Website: crate-barrel
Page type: store-pickup
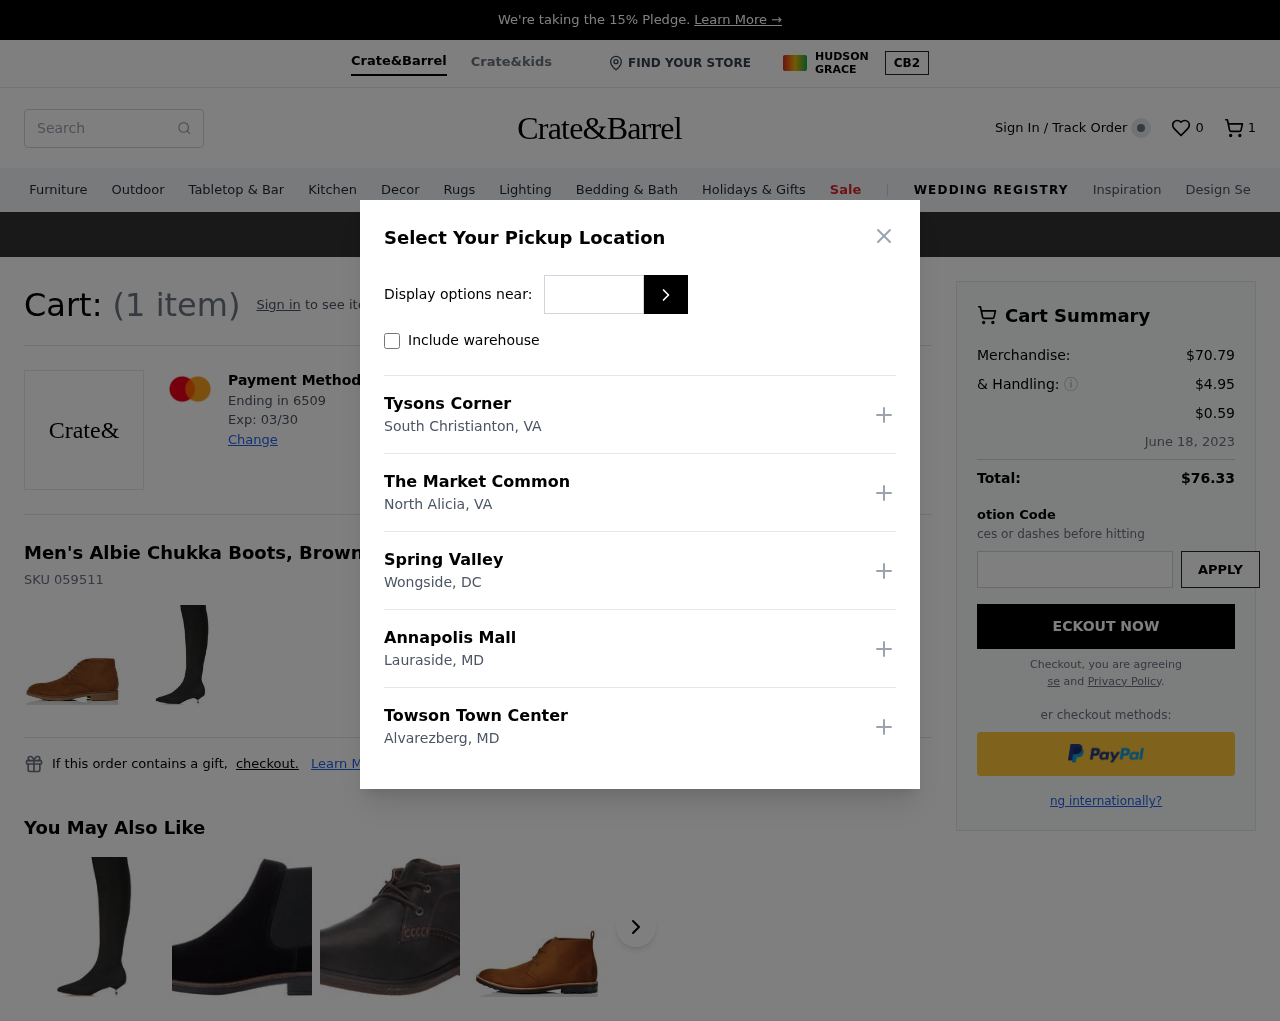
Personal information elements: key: PII_CARD_EXPIRY
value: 03/30
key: PII_CARD_LAST4
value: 6509
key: PII_LOCATION1_CITY
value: South Christianton
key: PII_LOCATION1_NAME
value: Tysons Corner
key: PII_LOCATION1_STATE
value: VA
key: PII_LOCATION2_CITY
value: North Alicia
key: PII_LOCATION2_NAME
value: The Market Common
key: PII_LOCATION2_STATE
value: VA
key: PII_LOCATION3_CITY
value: Wongside
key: PII_LOCATION3_NAME
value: Spring Valley
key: PII_LOCATION3_STATE
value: DC
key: PII_LOCATION4_CITY
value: Lauraside
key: PII_LOCATION4_NAME
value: Annapolis Mall
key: PII_LOCATION4_STATE
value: MD
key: PII_LOCATION5_CITY
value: Alvarezberg
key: PII_LOCATION5_NAME
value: Towson Town Center
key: PII_LOCATION5_STATE
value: MD
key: PII_POSTCODE
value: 11109
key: PII_STATE_ABBR
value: MD
Product elements: key: PRODUCT1_NAME
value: Men's Albie Chukka Boots, Brown Tan, US:5.5
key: PRODUCT1_SKU
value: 059511
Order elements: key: ORDER_NUM_ITEMS
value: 1
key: ORDER_NUM_ITEMS
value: (1 item)
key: ORDER_SUBTOTAL
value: $70.79
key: ORDER_SHIPPING_COST
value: $4.95
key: ORDER_SURCHARGE
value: $0.59
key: ORDER_DELIVERY_DATE
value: June 18, 2023
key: ORDER_TOTAL
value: $76.33
Search elements: key: HEADER_SEARCH
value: Search
Other elements: key: WISHLIST_NUM_ITEMS
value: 0